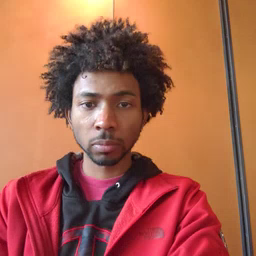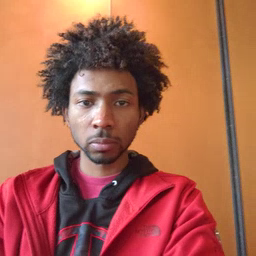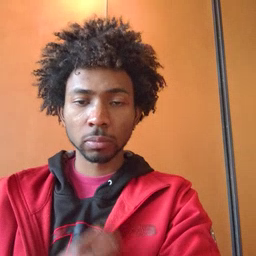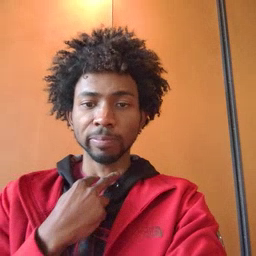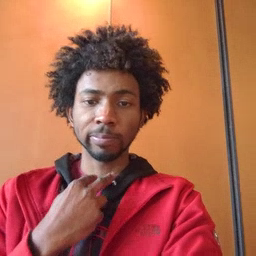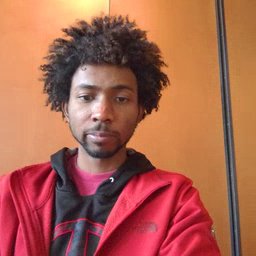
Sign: stuck